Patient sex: M
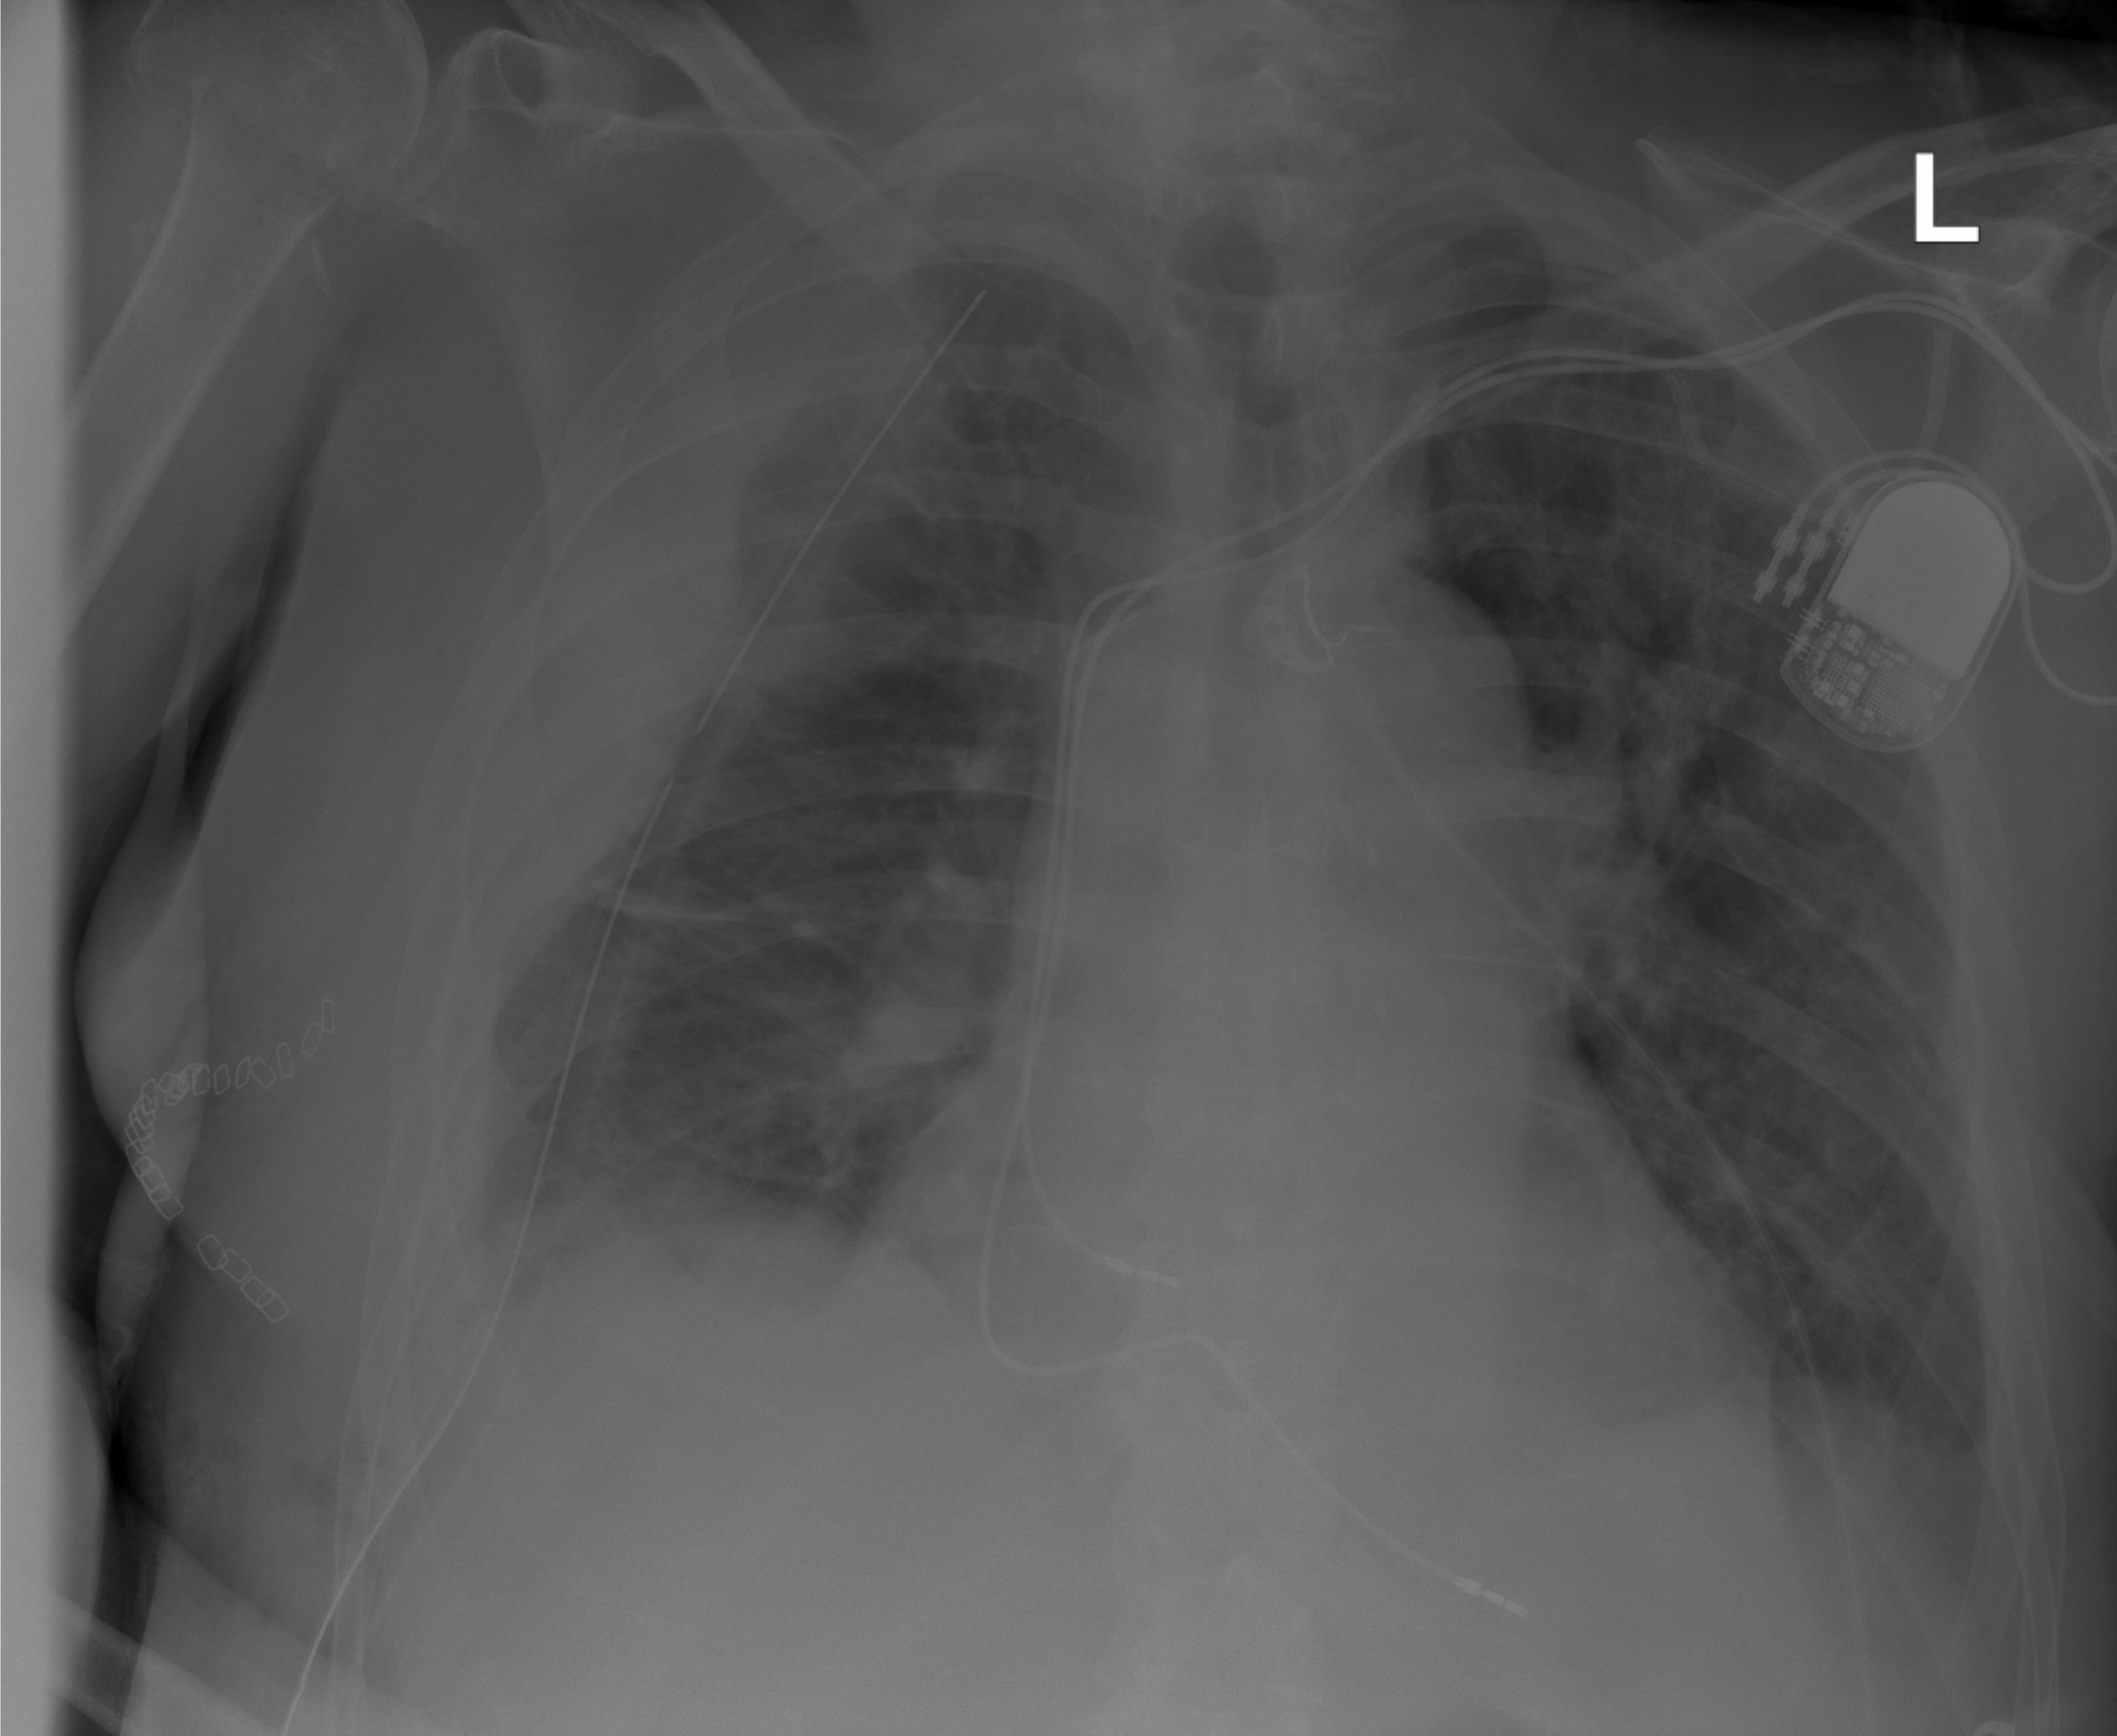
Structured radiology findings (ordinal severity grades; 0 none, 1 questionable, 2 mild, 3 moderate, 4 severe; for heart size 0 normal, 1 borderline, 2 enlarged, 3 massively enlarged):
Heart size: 0
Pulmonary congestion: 0
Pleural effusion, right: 2
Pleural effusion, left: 1
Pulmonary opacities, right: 1
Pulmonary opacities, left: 1
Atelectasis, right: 1
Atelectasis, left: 1